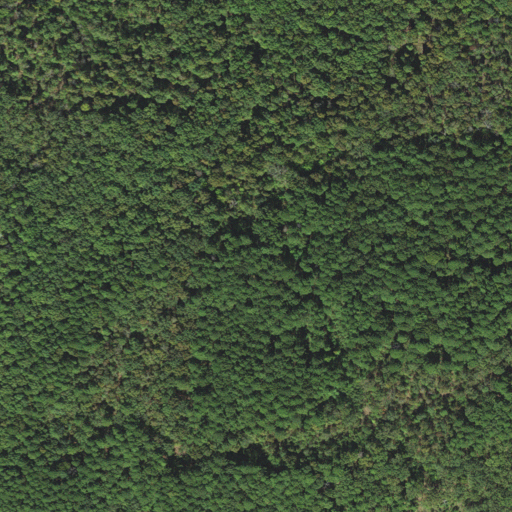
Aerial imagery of mountain in Arkansas named Burton Hill containing evergreen forest, mixed forest, and deciduous forest